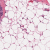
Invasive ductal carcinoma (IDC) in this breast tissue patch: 0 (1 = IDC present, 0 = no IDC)